Question: I am trying to setup my development environment for Google Wear and have followed Google's <URL> I am getting an error on the device;
'Connection closed, waiting before trying again'
I have the emulator running on the PC and Android device is a Nexus 4, 4.4.4.

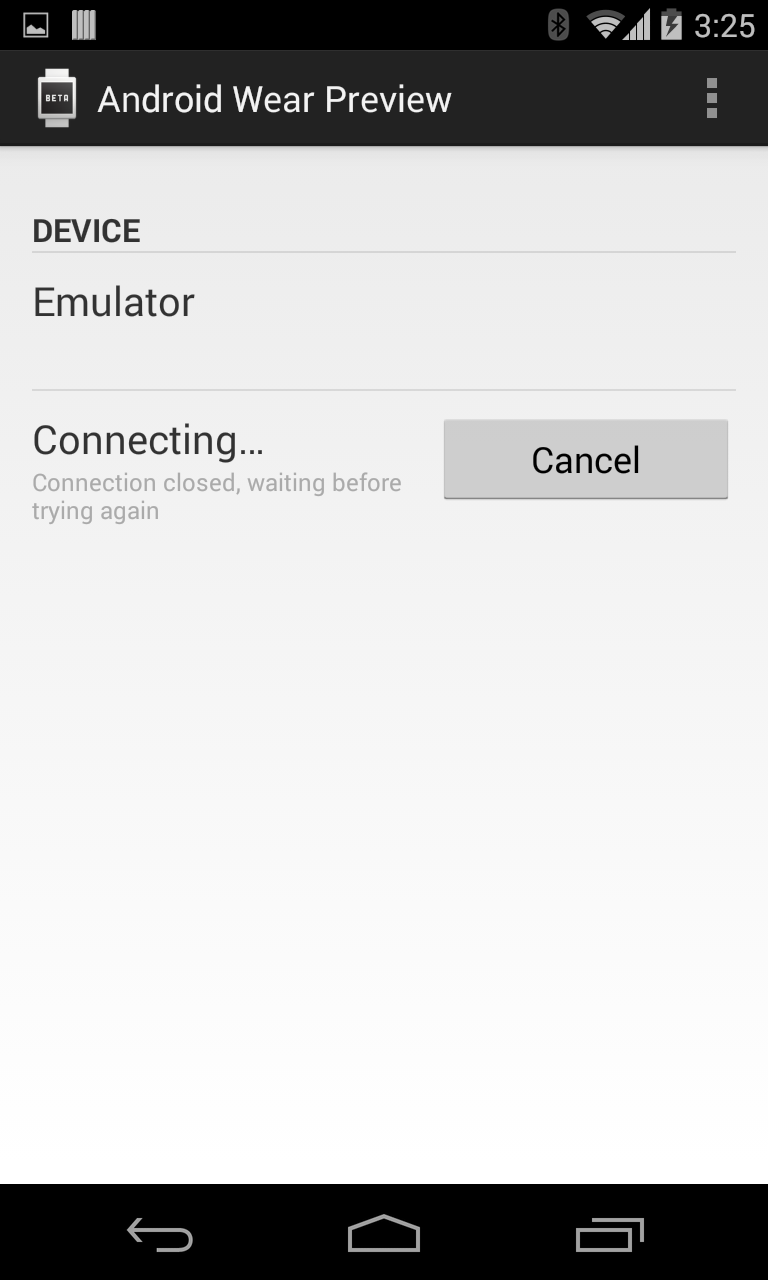
Answer: If you've updated everything, and have the new emulator, you might need Android Wear (not Android Wear Preview). Follow these steps: <URL>
You may have done this recently, but now that Google Play Services 5.0, and Android Wear is out (unofficially) it's worth trying again to get the latest updates.
, you may just need to click that emulator button in the screenshot, to let the app know you're connecting to an emulator.